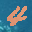
Label: 4